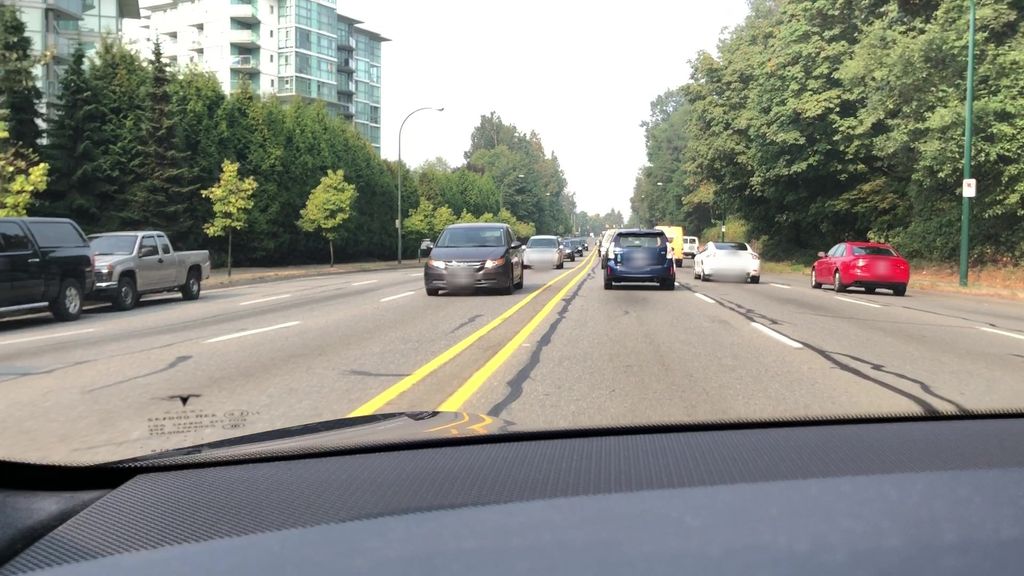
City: vancouver